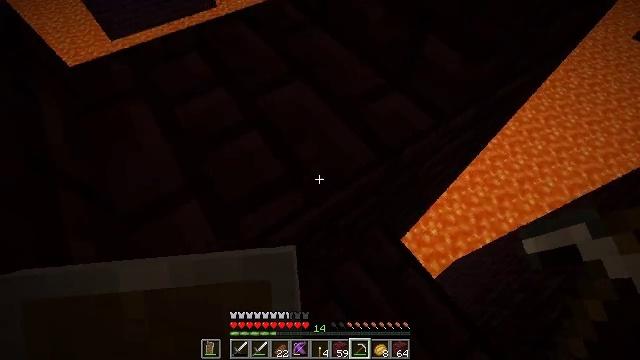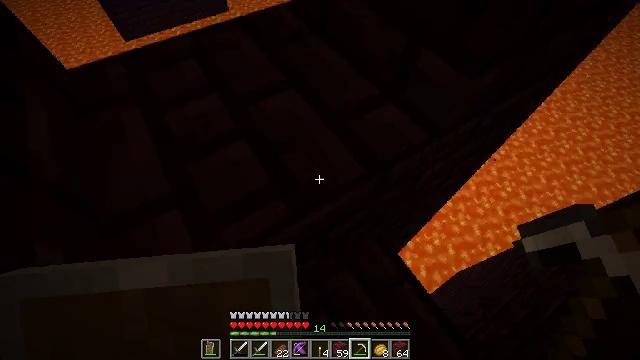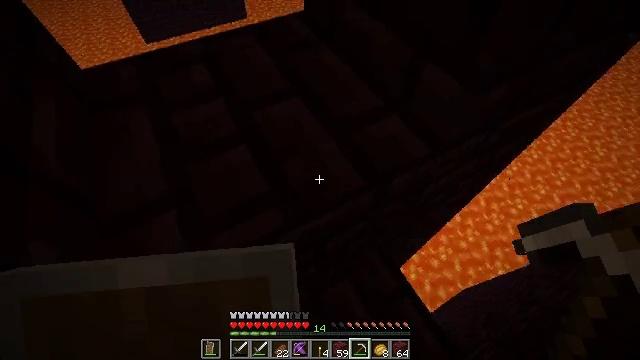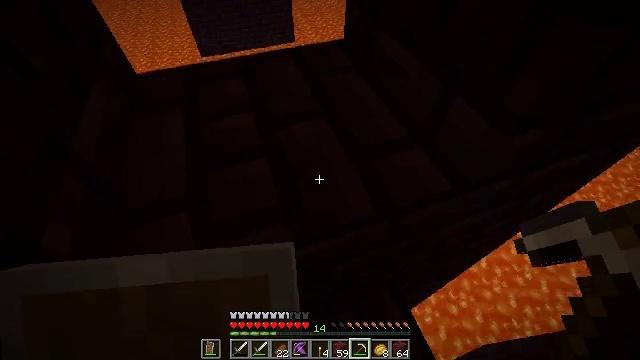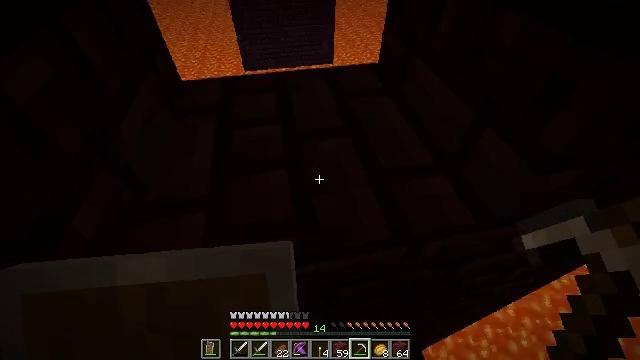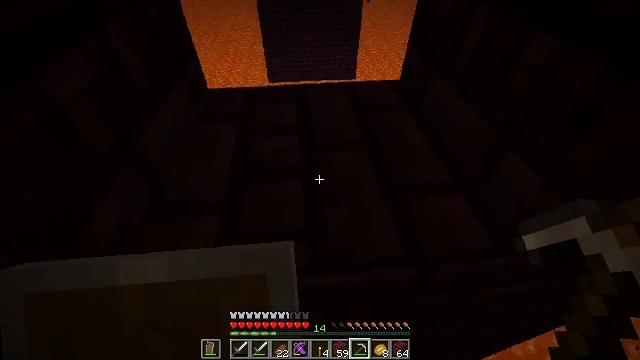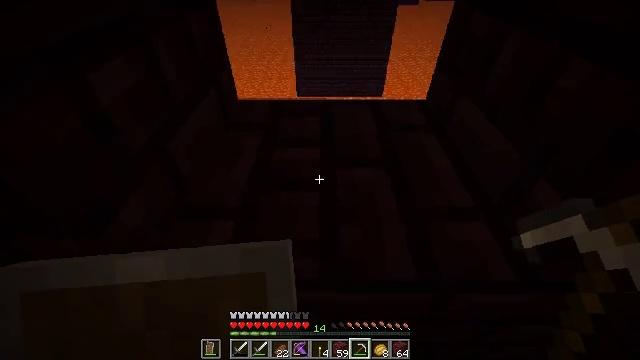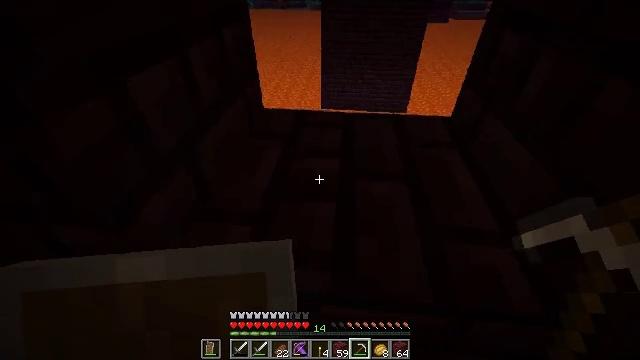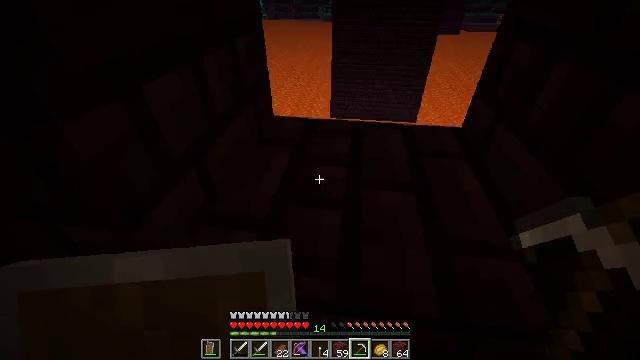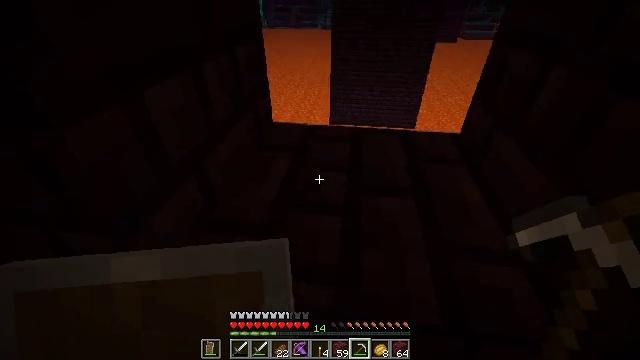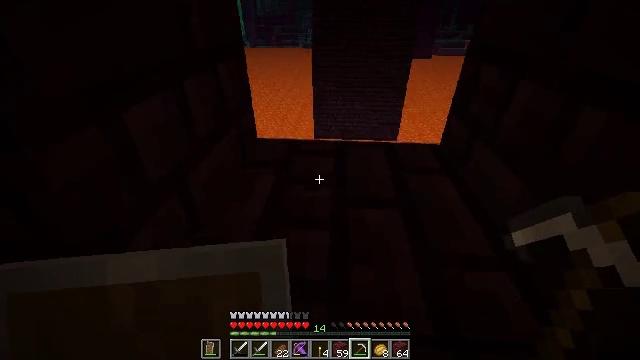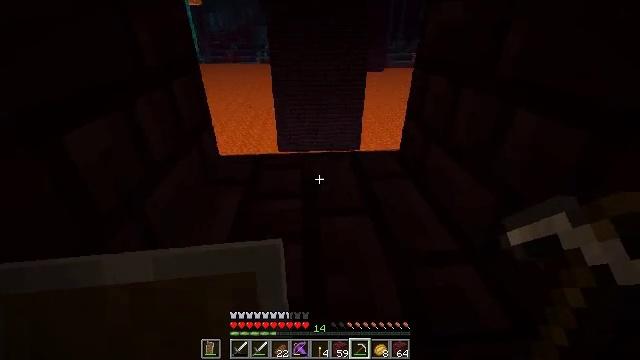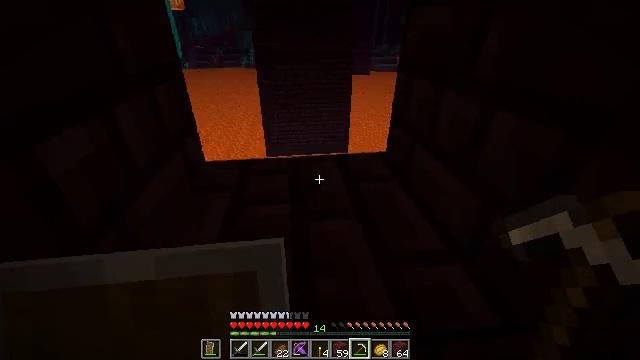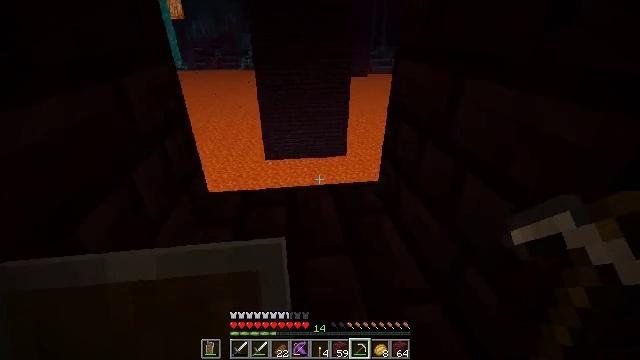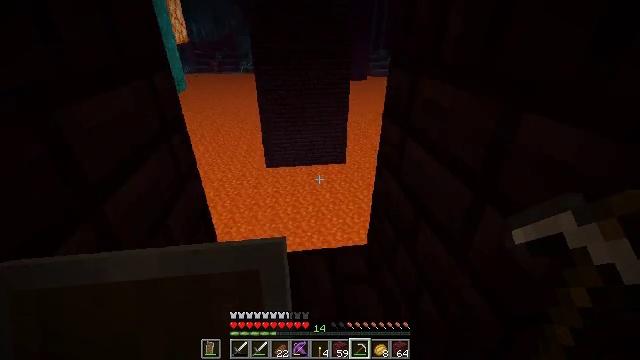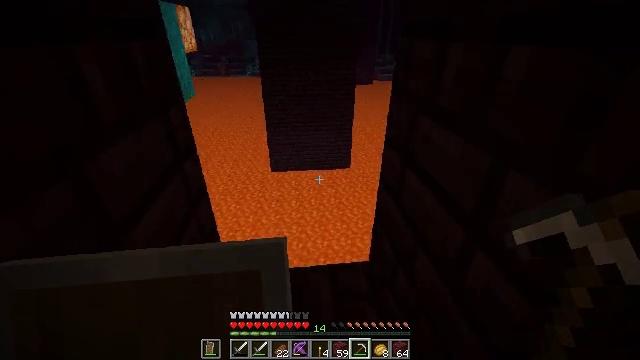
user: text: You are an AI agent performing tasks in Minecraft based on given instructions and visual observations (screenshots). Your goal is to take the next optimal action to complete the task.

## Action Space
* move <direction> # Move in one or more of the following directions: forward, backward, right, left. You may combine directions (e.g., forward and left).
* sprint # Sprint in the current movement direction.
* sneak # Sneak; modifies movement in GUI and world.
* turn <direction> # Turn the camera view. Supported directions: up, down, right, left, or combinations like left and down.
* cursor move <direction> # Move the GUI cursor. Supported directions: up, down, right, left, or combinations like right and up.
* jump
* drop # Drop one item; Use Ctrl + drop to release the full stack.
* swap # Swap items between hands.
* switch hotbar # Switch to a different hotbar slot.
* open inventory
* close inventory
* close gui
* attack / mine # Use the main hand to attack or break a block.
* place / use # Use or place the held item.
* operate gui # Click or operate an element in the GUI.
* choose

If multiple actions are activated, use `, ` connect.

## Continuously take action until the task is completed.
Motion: motion action
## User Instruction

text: Mine nether bricks.
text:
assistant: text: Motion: turn left
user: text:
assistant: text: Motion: turn left and up
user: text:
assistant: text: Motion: turn left and up
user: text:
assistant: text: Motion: turn left and up
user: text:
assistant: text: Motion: turn left and up
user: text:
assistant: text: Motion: turn left and up
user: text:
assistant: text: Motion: turn left and up
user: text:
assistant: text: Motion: turn left and up
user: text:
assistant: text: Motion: turn up
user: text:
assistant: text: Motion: turn right and up
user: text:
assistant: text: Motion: turn right and up
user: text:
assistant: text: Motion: move forward, turn right
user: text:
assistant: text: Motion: move forward, jump
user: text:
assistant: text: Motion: move forward, jump
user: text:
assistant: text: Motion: move forward, turn left, jump
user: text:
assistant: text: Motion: move forward, turn left
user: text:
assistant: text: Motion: move forward, turn left
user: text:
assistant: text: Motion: move forward, turn left
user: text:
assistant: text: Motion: turn left
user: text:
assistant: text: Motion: turn left
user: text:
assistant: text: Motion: turn left and up
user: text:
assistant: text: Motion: turn left and up
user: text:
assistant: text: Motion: turn left and up
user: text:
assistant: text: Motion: turn left and up
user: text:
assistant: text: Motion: turn left and up
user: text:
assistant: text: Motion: turn left and up
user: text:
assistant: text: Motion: turn left and up
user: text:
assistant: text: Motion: turn left and up
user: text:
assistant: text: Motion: no_op
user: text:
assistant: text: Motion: no_op